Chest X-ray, PA view. Patient: 22 years old, sex M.
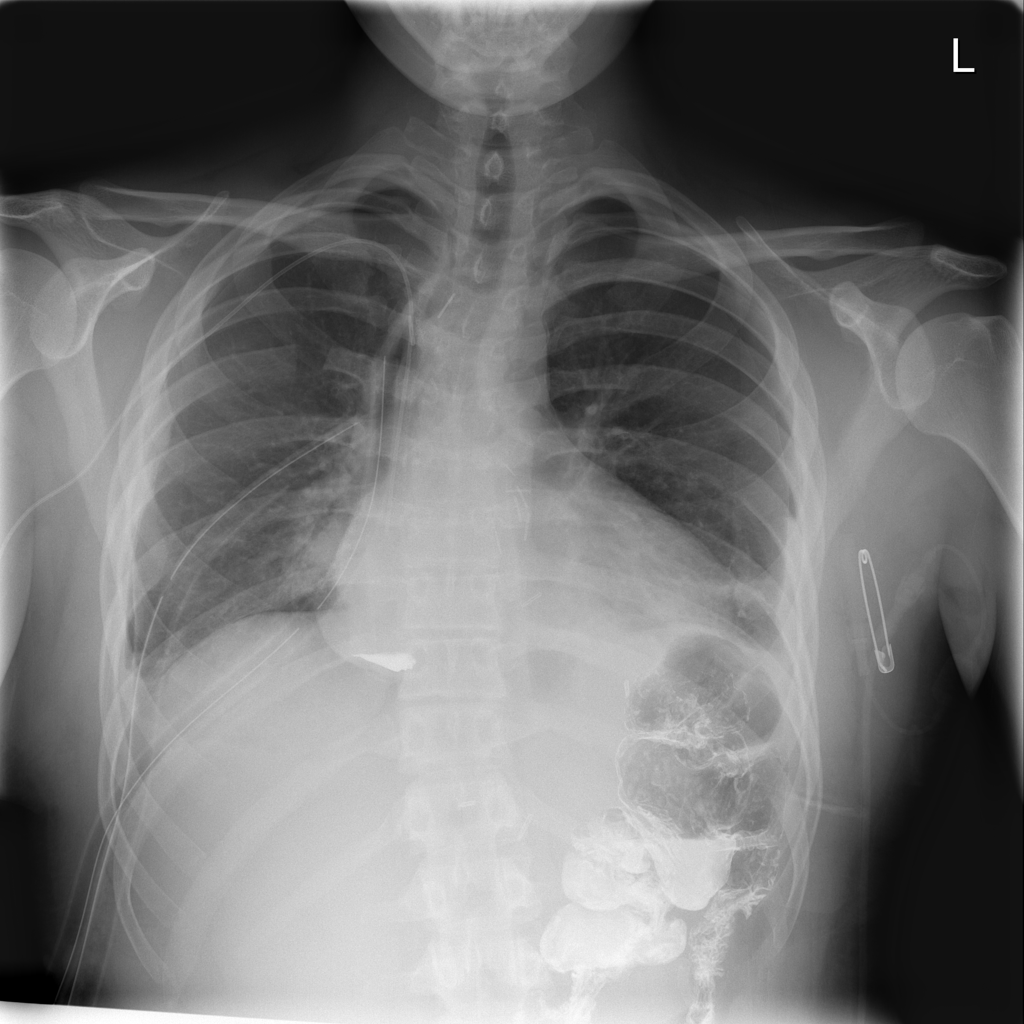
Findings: Pneumothorax